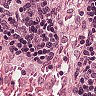
Metastatic tissue present: no